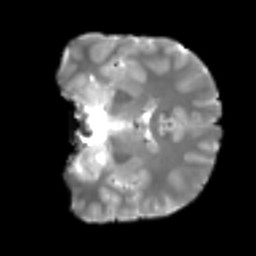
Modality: T2w
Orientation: coronal
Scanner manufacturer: siemens
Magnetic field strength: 3 T
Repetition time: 4 s
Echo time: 0.0594 s